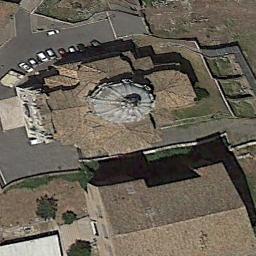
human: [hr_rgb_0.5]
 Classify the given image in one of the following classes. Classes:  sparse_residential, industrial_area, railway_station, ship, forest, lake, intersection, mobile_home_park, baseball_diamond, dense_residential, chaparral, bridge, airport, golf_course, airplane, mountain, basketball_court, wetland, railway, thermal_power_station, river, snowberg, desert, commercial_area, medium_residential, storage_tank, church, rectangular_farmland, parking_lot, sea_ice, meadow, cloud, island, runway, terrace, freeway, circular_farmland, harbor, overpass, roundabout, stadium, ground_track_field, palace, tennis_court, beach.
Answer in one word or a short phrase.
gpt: church